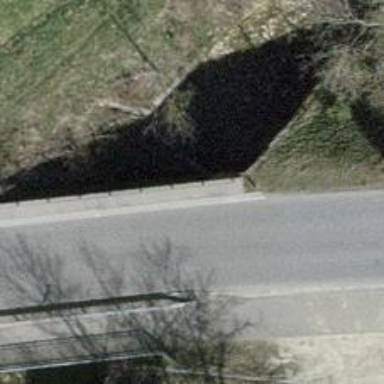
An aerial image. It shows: There is tunnel.